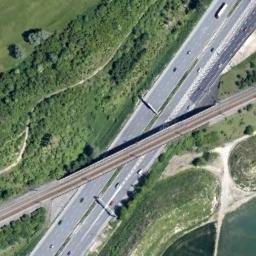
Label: overpass